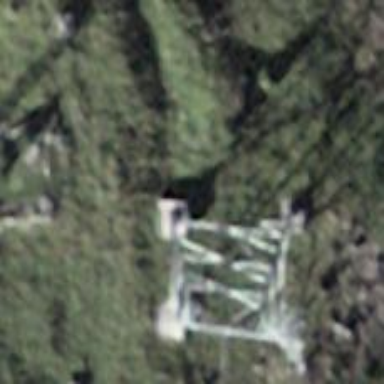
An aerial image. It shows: Cable car.